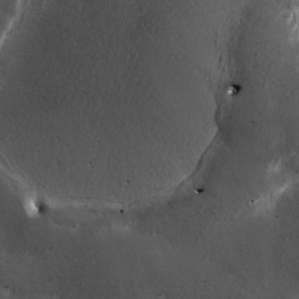
Label: non_frost